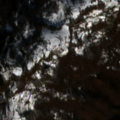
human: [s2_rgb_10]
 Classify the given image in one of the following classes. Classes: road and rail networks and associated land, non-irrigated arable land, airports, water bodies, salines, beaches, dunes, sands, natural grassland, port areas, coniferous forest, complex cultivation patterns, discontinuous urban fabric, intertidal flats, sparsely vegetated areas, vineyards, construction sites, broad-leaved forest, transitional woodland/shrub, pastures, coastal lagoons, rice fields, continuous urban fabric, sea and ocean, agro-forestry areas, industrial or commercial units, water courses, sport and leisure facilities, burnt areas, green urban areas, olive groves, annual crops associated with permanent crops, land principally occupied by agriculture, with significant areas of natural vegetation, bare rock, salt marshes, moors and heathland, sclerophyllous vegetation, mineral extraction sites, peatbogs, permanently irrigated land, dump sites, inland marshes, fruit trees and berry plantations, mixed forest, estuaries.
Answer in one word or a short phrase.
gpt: complex cultivation patterns, land principally occupied by agriculture, with significant areas of natural vegetation, broad-leaved forest